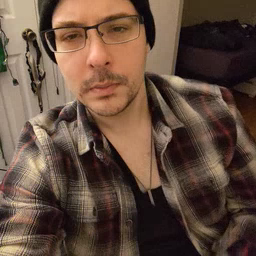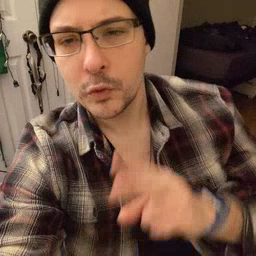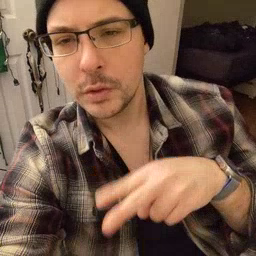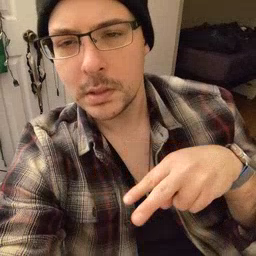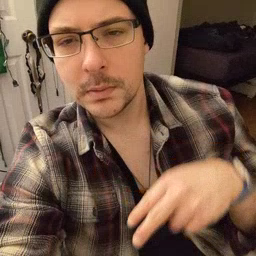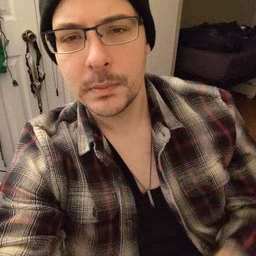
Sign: read